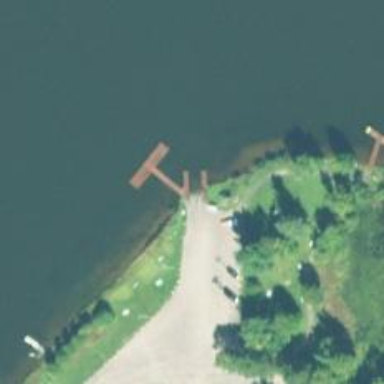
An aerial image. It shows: Slipway on service road designed for leisure land access.